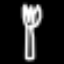
Label: fork